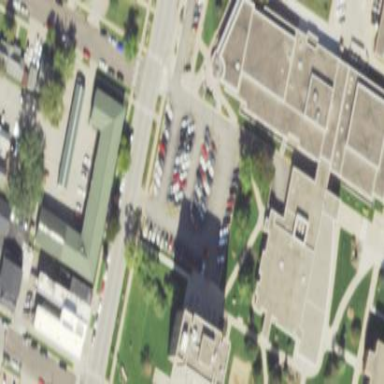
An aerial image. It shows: University building.